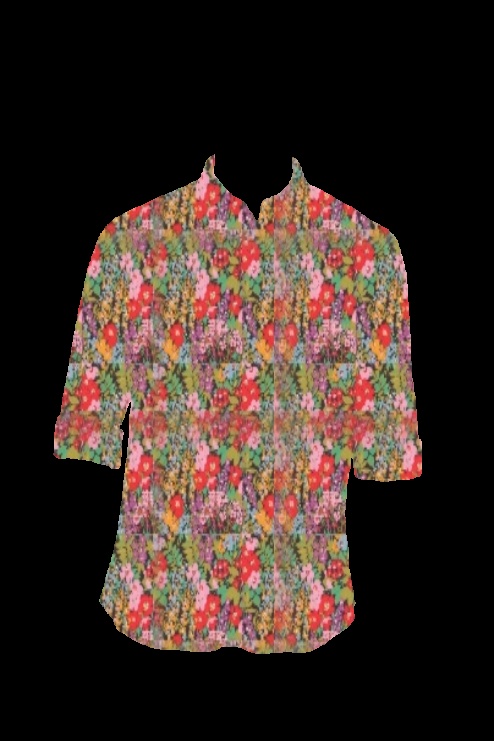
multi floral print tee